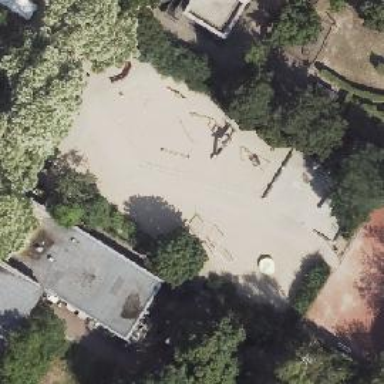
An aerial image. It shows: Playground with climbing equipment.